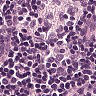
Metastatic tissue present: no